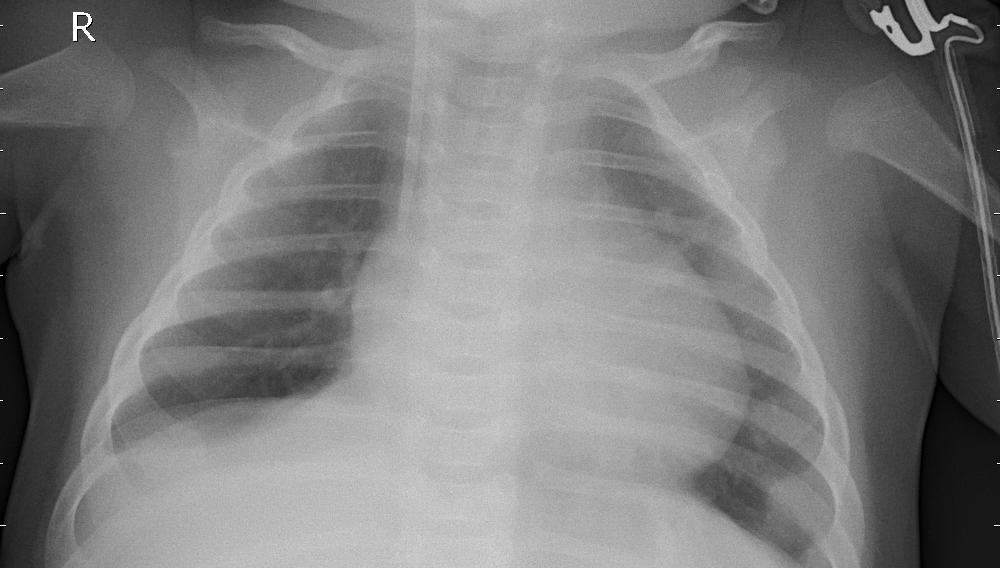
Diagnosis: PNEUMONIA